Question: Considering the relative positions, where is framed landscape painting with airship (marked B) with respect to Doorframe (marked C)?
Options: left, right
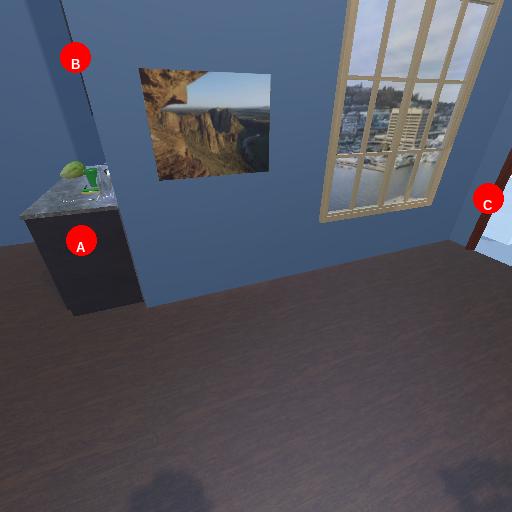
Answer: left